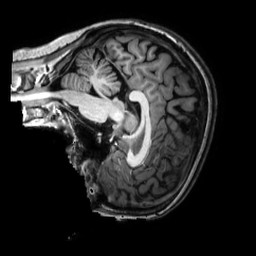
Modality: T1w
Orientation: sagittal
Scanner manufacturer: philips
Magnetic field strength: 3 T
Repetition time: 0.0096 s
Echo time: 0.0046 s